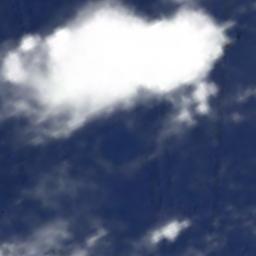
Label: cloud